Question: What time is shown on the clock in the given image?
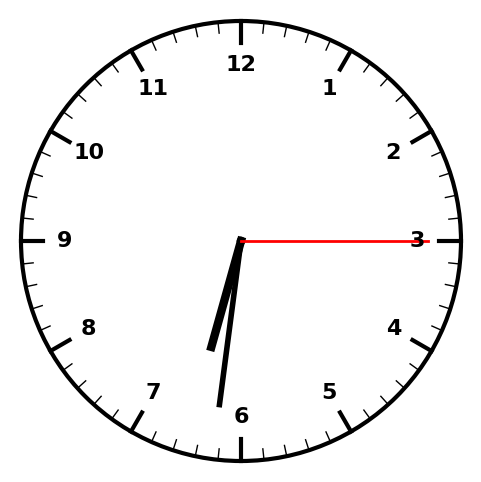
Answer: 06:31:15